【题型】填空题　【知识点】平面几何　【难度】medium
如图，在$\triangle ABC$中，点$D$、$E$分别在边$AB$、$AC$上，且$DE \parallel BC$，$CD$与$BE$相交于点$F$，如果$F$是$\triangle ABC$的重心，那么$S_{\triangle ADE}:S_{\triangle BFC} = \underline{\hspace{2cm}}$。

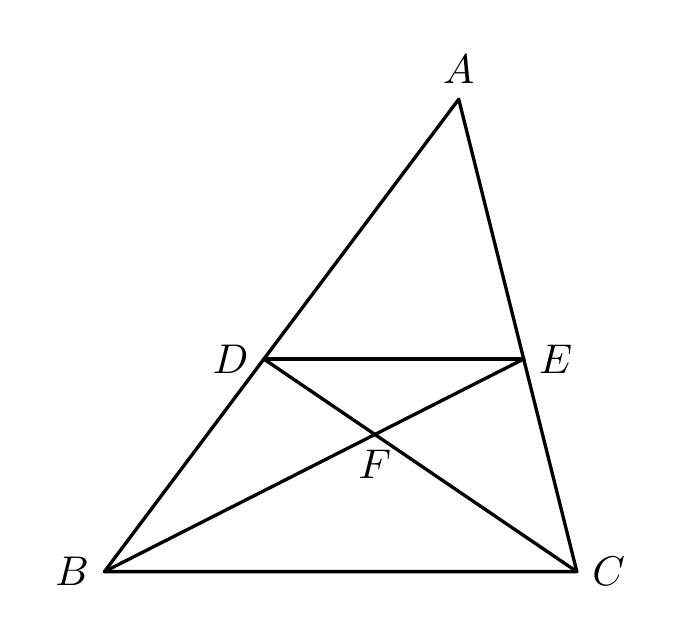
【解答】
【答案】$3:4$

【分析】本题考查了重心的性质，相似三角形的判定与性质等知识。熟练掌握中线，相似三角形的判定与性质是解题的关键。由$F$是$\triangle ABC$的重心，$DE \parallel BC$，可得$D$、$E$分别为$AB$、$AC$的中点，则$\triangle ADE \backsim \triangle ABC$，$\frac{S_{\triangle ADE}}{S_{\triangle ABC}} = \left(\frac{AD}{AB}\right)^2 = \frac{1}{4}$，即$S_{\triangle ADE} = \frac{1}{4}S_{\triangle ABC}$；如图，连接$AF$并延长，交$BC$于$G$，则$FG = \frac{1}{3}AG$，可求$S_{\triangle BCF} = \frac{1}{3}S_{\triangle ABC}$，然后求解作答即可。

【详解】解：如图所示，延长$FG$至$M$，使得$GM = FG$，连接$BF$交$AC$于点$N$，

$\because$ 点$F$是三角形的重心，则$G$是$BC$的中点，则$N$是$AC$的中点，
$\therefore BG = CG$，$AN = CN$，
$\therefore$ 四边形$BMCF$是平行四边形，
$\therefore BN \parallel MC$，
$\therefore \frac{AF}{FM} = \frac{AN}{NC} = 1$，
$\therefore AF = FM = 2FG$，即$FG = \frac{1}{3}AG$，

$\because F$是$\triangle ABC$的重心，

$\therefore D$、$E$分别为$AB$、$AC$的中点，

$\because DE \parallel BC$，
$\therefore \triangle ADE \backsim \triangle ABC$，
$\therefore \frac{S_{\triangle ADE}}{S_{\triangle ABC}} = \left(\frac{AD}{AB}\right)^2 = \frac{1}{4}$，即$S_{\triangle ADE} = \frac{1}{4}S_{\triangle ABC}$；

$\because FG = \frac{1}{3}AG$，
$\therefore S_{\triangle CFG} = \frac{1}{3}S_{\triangle ACG}$，$S_{\triangle BFG} = \frac{1}{3}S_{\triangle ABG}$，
$\therefore S_{\triangle CFG} + S_{\triangle BFG} = \frac{1}{3}S_{\triangle ACG} + \frac{1}{3}S_{\triangle ABG}$，即$S_{\triangle BCF} = \frac{1}{3}S_{\triangle ABC}$，

$\therefore S_{\triangle ADE}:S_{\triangle BFC} = \frac{1}{4}S_{\triangle ABC}:\frac{1}{3}S_{\triangle ABC} = 3:4$，

故答案为：$3:4$。

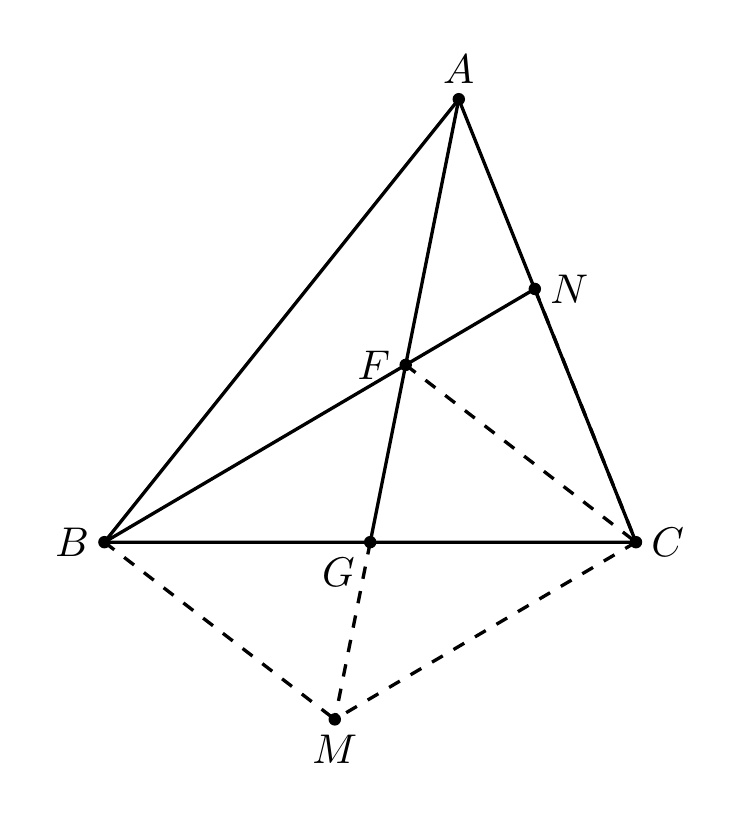